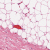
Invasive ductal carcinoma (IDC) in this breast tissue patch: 0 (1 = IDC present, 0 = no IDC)